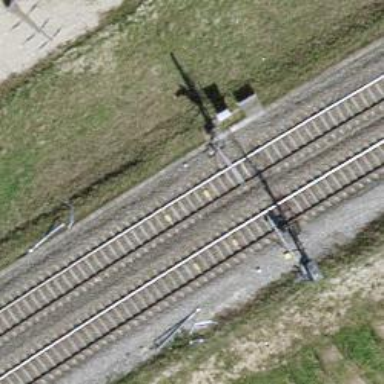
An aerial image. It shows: Railway signal.